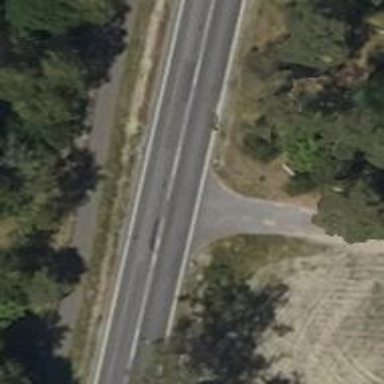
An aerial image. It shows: Secondary road with asphalt surface.